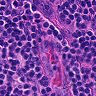
Metastatic tissue present: no